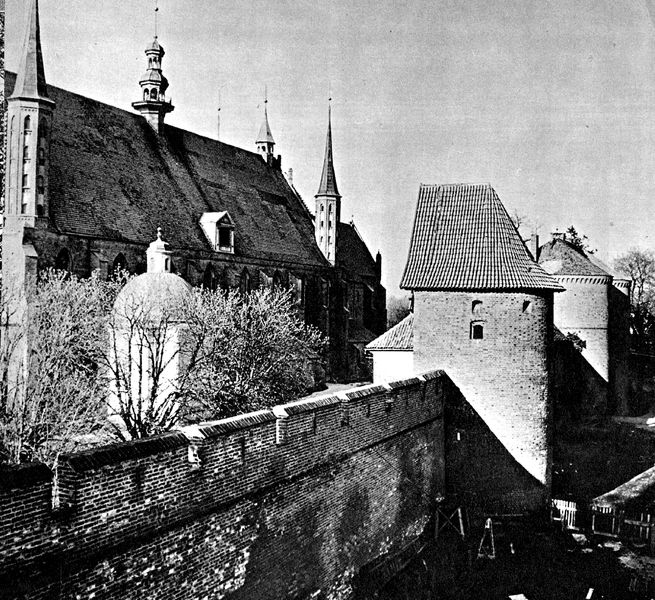
Titel: Olsztyn, Kathedrale Frombork (Frauenburg)
Standort: Olsztyn, Frombork (EU - PL - Ermland)
Schlagwörter: schatten, bäume, hell, schwarz, dach, schloss, stein, gebüsch, kirche, sonne, adel, turm, mauer, zinnen, foto, fotografie, erker, burg, kloster, türme, schwarz weiß, ritter, kathedrale, kirchenschiff, mittelalter, kapelle, stadtmauer, schutz, schindel, abgrenzung, schlossanlage, verteidigung, wehrturm, schwarz-weiß foto, verteidigungsmauer, schießschaten